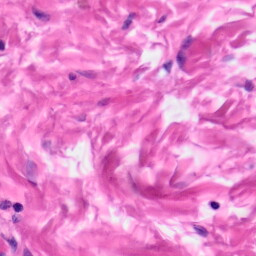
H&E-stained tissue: Skin